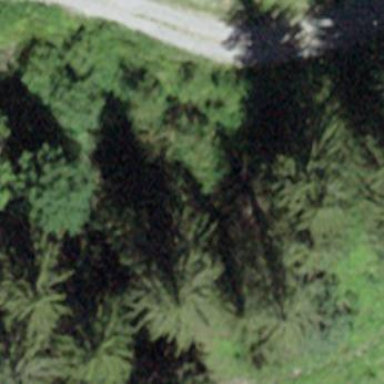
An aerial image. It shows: Forest area.